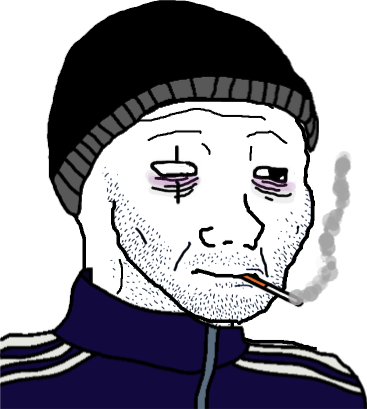
Label: 5_Doomer